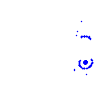
Particle: pion